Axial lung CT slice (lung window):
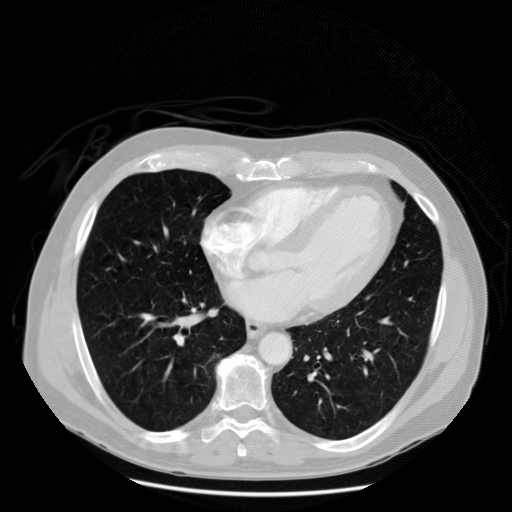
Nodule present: no